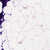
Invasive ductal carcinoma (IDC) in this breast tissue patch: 0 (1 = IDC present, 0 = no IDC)